Field crop: maize
Growth stage: 2
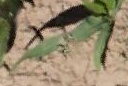
Species: maize